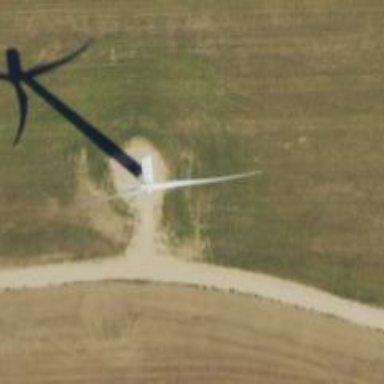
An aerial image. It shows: Wind generator using wind turbines of horizontal axis.